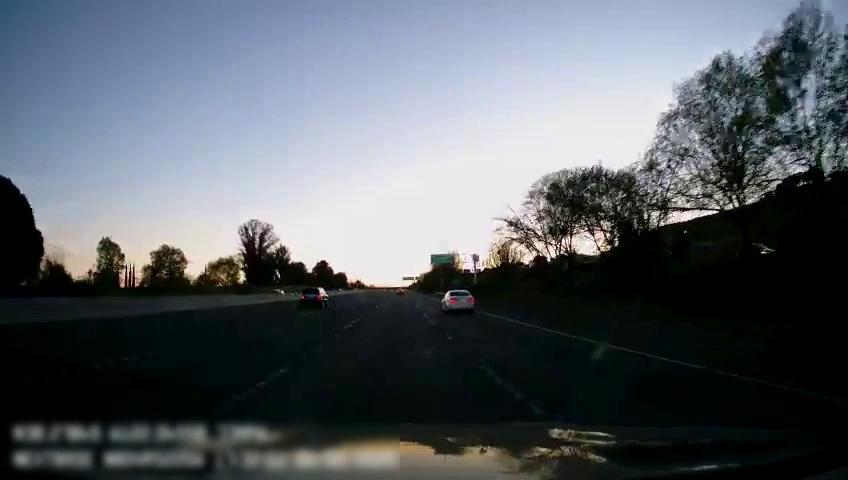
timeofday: Day
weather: Sunny
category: Drivable Space
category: Vehicles | Car
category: Vehicles | SUV
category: Lanes | Current Lane
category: Lanes | Current Lane
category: Lanes | Alternate Lane
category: Lanes | Alternate Lane
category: Traffic | Signs